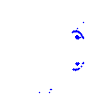
Particle: kaon